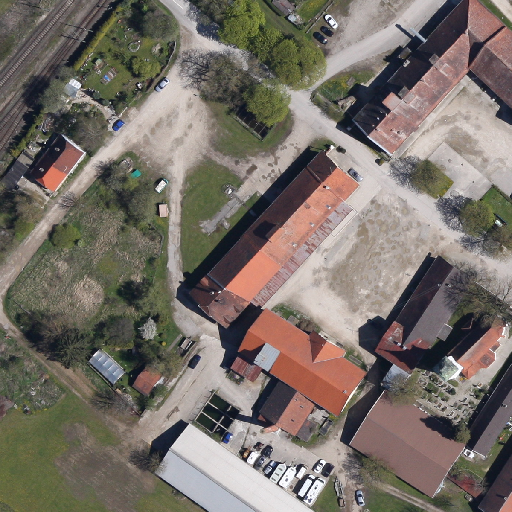
Referring expression: building along the road